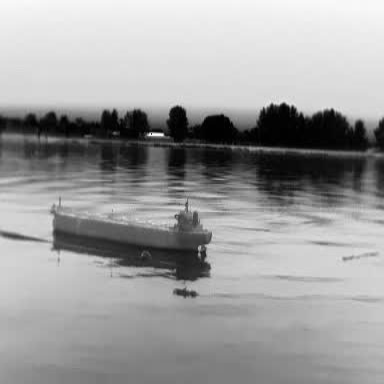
There is a liner in the infrared image.